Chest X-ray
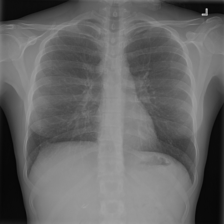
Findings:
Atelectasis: negative
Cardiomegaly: negative
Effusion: negative
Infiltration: negative
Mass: negative
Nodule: negative
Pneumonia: negative
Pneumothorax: negative
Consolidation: negative
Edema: negative
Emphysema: negative
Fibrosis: negative
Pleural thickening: negative
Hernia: negative